Question: I have a layout with a TabHost/TabWidget like this:

The blue box is a FrameLayout. I have a RelativeLayout inside the FrameLayout. The RelativeLayout is at fill_parent for width/height and the FrameLayout is at fill_parent width and 445dp height since that's the height from the bottom of the Parent to the bottom of the TabWidget.
So how can I set the FrameLayout to always go (I need it to resize to fit whatever DPI/screen size it's being displayed in)
xml:
'''
<?xml version="1.0" encoding="utf-8"?>
<TabHost xmlns:android="http://schemas.android.com/apk/res/android"
android:id="@android:id/tabhost"
android:layout_width="fill_parent"
android:layout_height="fill_parent">
<TabWidget
android:id="@android:id/tabs"
android:layout_width="fill_parent"
android:layout_height="wrap_content" >
</TabWidget>
<FrameLayout
android:id="@android:id/tabcontent"
android:layout_width="fill_parent"
android:layout_height="445dp"
android:layout_gravity="bottom" >
<RelativeLayout
android:id="@+id/layout"
android:layout_width="fill_parent"
android:layout_height="fill_parent"
android:layout_gravity="bottom" >
</RelativeLayout>
</FrameLayout>
</TabHost>
'''
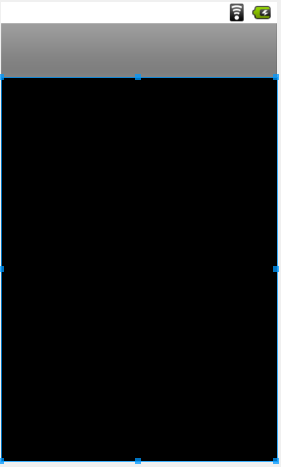
Answer: This will work....
'''
android:layout_marginTop="63dp"
android:layout_height="fill_parent"
'''